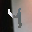
Label: 4